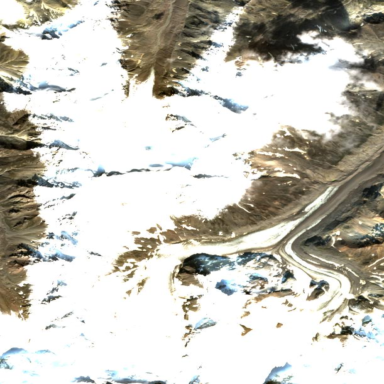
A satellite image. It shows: Majestic glacier in the distance.